Question: I'm trying to get a really basic layout using only CSS and divs. What I would like to do is have 3 big divs on the same row and a small div below the first div of the first div in the row. Since I'm trying to set for all of them an height of 400px except for the first one and the small one - which have an heigh of 300px and 100px - I would expect them to show all on the same "line", making a big block. What I get instead is the following:

This is my CSS:
'''
body {
background-color:white;
}
header {
background-color:black;
color:red;
height:10%;
width:100%;
padding:1px;
font-family:verdana;
}
nav {
background-color:#eeeeee;
text-align:center;
height:300px;
width:10%;
float:left;
overflow:hidden;
}
article {
height:100px;
clear:left;
width:10%;
background-color:blue;
overflow:hidden;
}
section {
background-color:yellow;
height:400px;
width:50%;
float:left;
font-style:italic;
overflow:hidden;
}
aside {
background-color:red;
float:left;
width:40%;
height:400px;
overflow:hidden;
}
footer {
background-color:black;
padding:5px;
text-align:center;
color:white;
clear:both;
}
aside img
{
max-width:100%;
max-height:100%;
margin:0 auto;
display:block;
}
'''
And this is my HTML:
'''
<body>
<header>
<h1 align="center"> Welcome to the official website of Almost Free Furniture</h1>
</header>
<nav>
<p> <a href="catalog.html">Products</a> </p>
</nav>
<article>
<p>Hi</p>
</article>
<section>
<p>Please excuse us while we build our new website.</p>
<p>In this provisional version you will still able to navigate to our catalogue and see our products.</p>
</section>
<aside id="aside">
</aside>
<footer>
This is a work in progress.<br>
Copyright AlmostFreeFurniture.
</footer>
'''
I'm guessing the problem is in the fact that I want the yellow div to float next to two floating divs, and that may be impossible. Any tips on how to solve this?
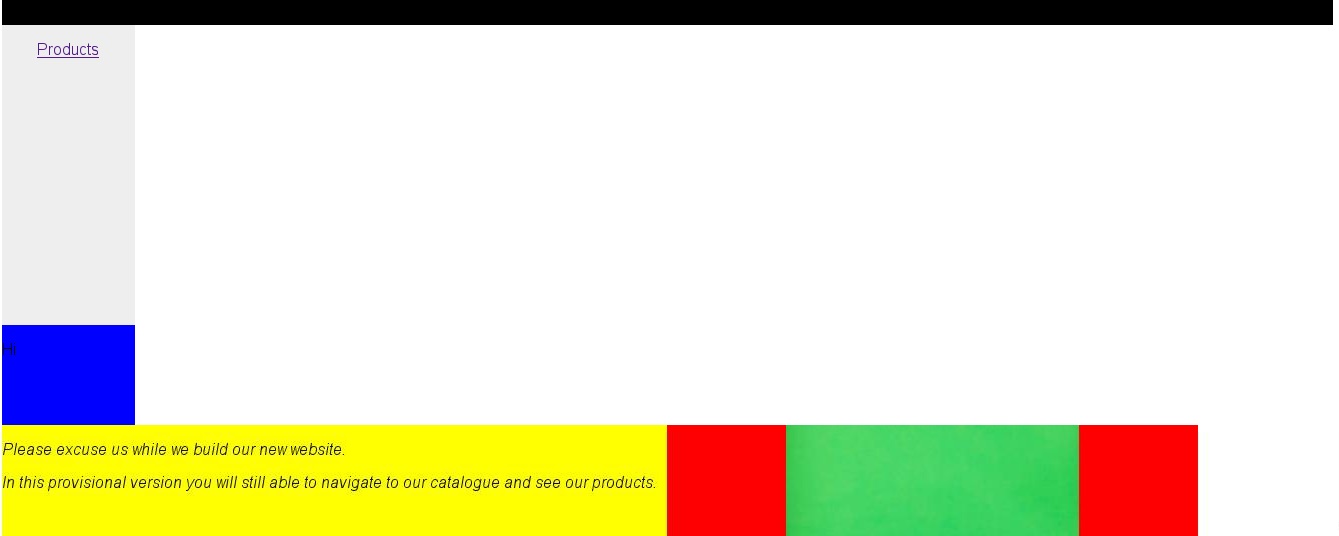
Answer: I would fix this by wrapping the 'nav' and 'article' elements in a separate element:
'''
.left-column {
width: 10%;
float:left;
}
nav {
background-color:#eee;
text-align:center;
height:300px;
width:100%;
overflow:hidden;
}
article {
height:100px;
width:100%;
background-color:blue;
overflow:hidden;
}
'''
The markup would then become like this:
'''
<div class="left-column">
<nav>
<p> <a href="catalog.html">Products</a> </p>
</nav>
<article>
<p>Hi</p>
</article>
</div>
'''